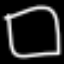
Label: square